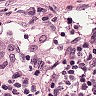
Metastatic tissue present: no